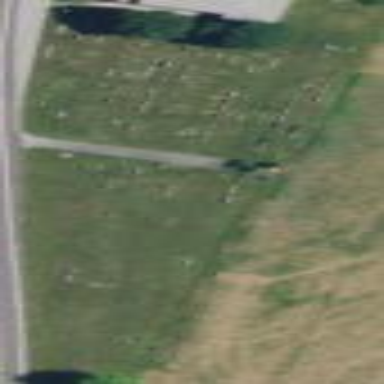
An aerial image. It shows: Graveyard.